Question: I have root view that presents navigation controller with content controller, this is how it looks like:

NavigationController is presented modally, and ProjectTypeSelectionView is his root controller. When tapping logout button i want to dismiss modal view and return to LoginScreenViewController.
So i set in prepareSegue LoginScreen as delegate:
'''
- (void) prepareForSegue:(UIStoryboardSegue *)segue sender:(id)sender {
UINavigationController *destination = segue.destinationViewController;
if ([[destination ] respondsToSelector:@selector(setDelegate:)]) {
NSLog(@"%@", destination);
[destination setValue:self forKey:@"delegate"];
}
}
'''
and then inside ProjectTypeViewController add this method:
'''
- (IBAction)logout:(id)sender {
[self.delegate projectTypeSelectionViewControllerDidFinish];
}
'''
which is called when logout button is tapped. To my suprise this doesn't dismiss controller. Nothing happens, even thou everything is connected.
I have traced error to this - when prepareSegue is called NavigationController's delagate is set to LoginScreenViewController, insetad of setting ProjectTypeController's delegate to LoginScreenViewController.
How do i solve this properly?
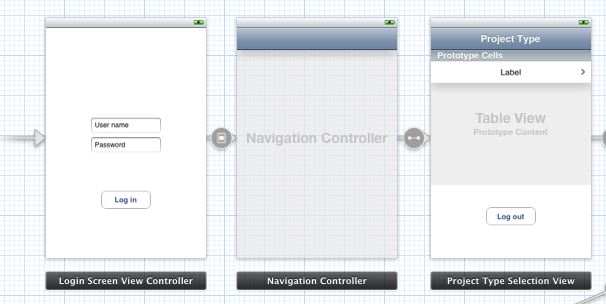
Answer: '''
- (void) prepareForSegue:(UIStoryboardSegue *)segue sender:(id)sender {
UINavigationController *destination = segue.destinationViewController;
UIViewController *vc = [[destination viewControllers] objectAtIndex:0];
vc.delegate = self;
}
'''
To make this code more robust you might want to check if the desitinationViewController is a UINavigationController